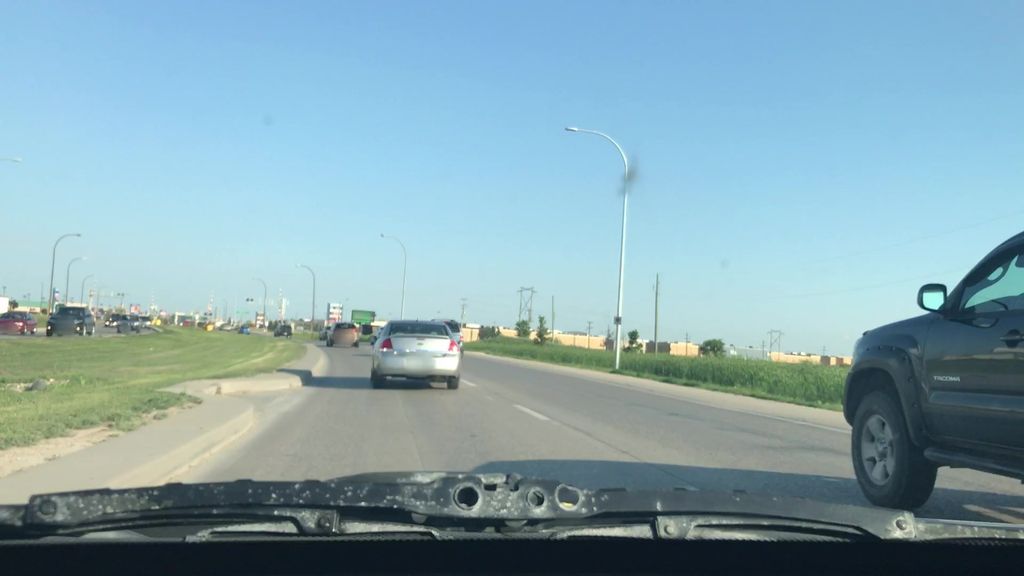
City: winnipeg